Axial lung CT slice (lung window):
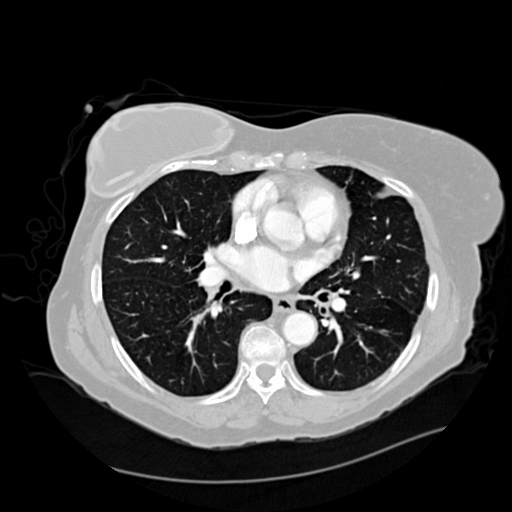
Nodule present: no